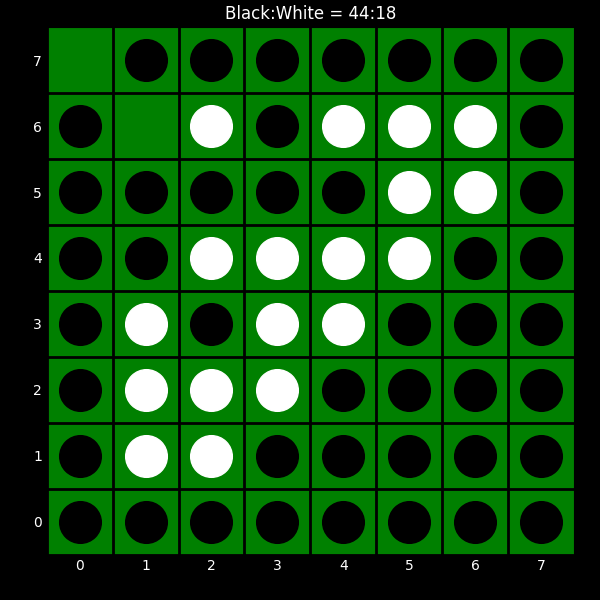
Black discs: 44
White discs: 18